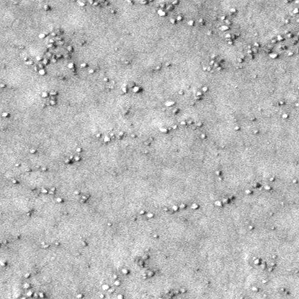
Label: frost